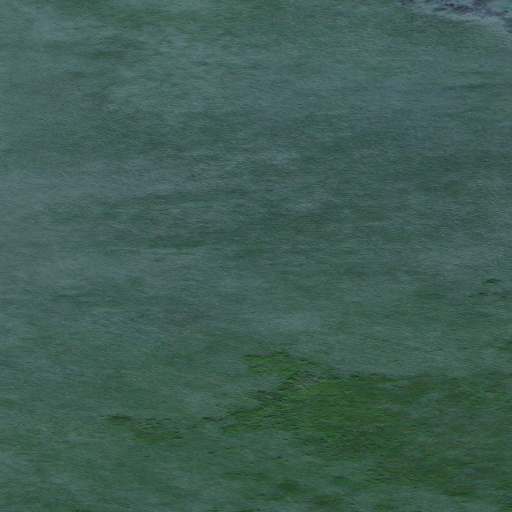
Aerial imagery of ridge(s) in Alaska named Siksikpak Ridge containing only unknown